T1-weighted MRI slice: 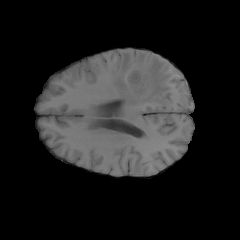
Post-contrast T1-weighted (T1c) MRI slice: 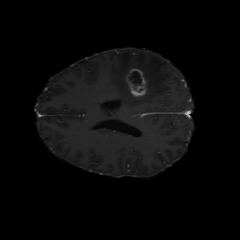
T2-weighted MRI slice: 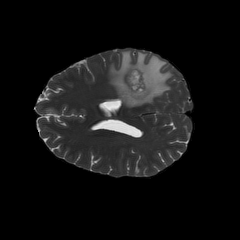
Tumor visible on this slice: yes